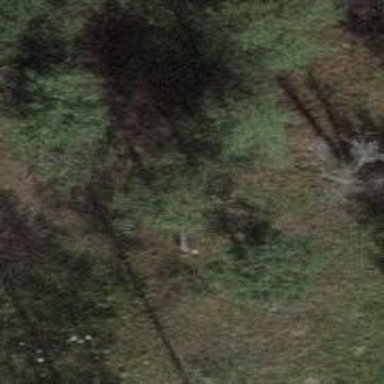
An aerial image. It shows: Evergreen tree with needle-leaved leaves.